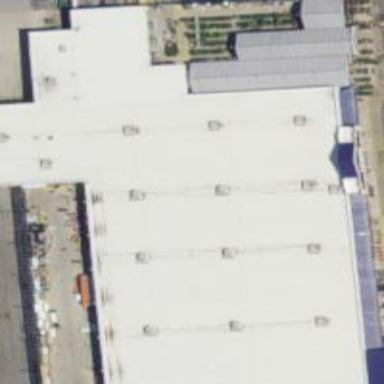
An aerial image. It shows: Commercial building.